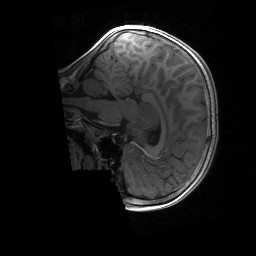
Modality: T1w
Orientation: sagittal
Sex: male
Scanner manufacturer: siemens
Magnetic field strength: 3 T
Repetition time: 1.9 s
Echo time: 0.00243 s